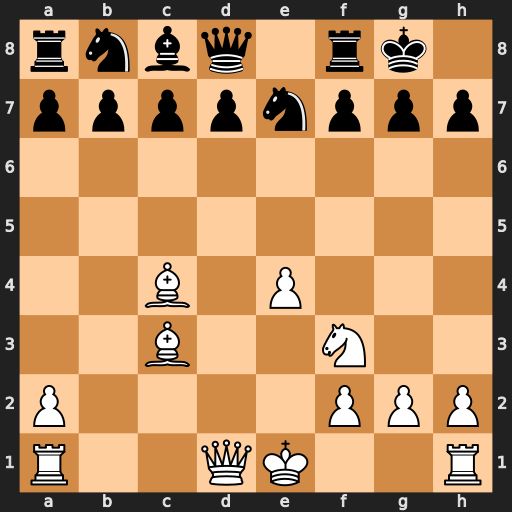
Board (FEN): rnbq1rk1/ppppnppp/8/8/2B1P3/2B2N2/P4PPP/R2QK2R
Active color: w
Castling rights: KQ
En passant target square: -
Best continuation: Qd4 Nf5 exf5